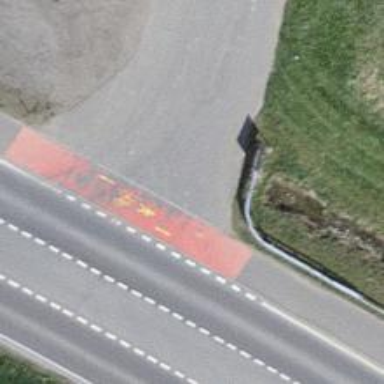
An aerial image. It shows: Marked road crossing.